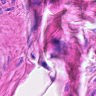
Metastatic tissue present: no